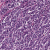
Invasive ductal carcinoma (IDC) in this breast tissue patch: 1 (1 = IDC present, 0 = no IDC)